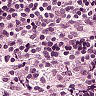
Metastatic tissue present: no